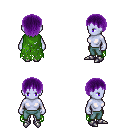
a pixel art fantasy rpg character, female body template, dark elf, purple skin, green tattered cape, teal pants, purple plain hairstyle, metal boots, four views (front, back, left, right), 2x2 character sprite sheet, small pixel art, hard edges, no anti-aliasing